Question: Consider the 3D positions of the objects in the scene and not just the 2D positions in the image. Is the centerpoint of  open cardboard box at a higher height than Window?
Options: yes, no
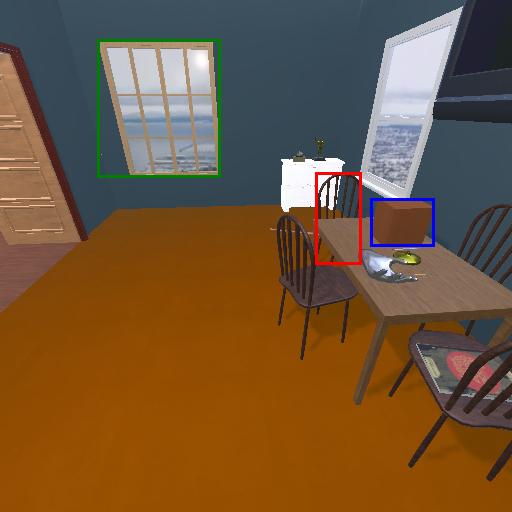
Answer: yes